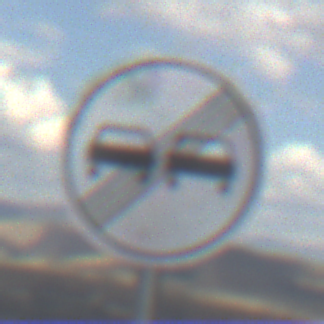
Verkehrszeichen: EndeUeberholverbot
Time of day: Midday
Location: Outdoor (Nature)
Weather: PartlyCloudy
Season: NotSpecified
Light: Natural